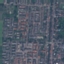
Land use / land cover class: Residential